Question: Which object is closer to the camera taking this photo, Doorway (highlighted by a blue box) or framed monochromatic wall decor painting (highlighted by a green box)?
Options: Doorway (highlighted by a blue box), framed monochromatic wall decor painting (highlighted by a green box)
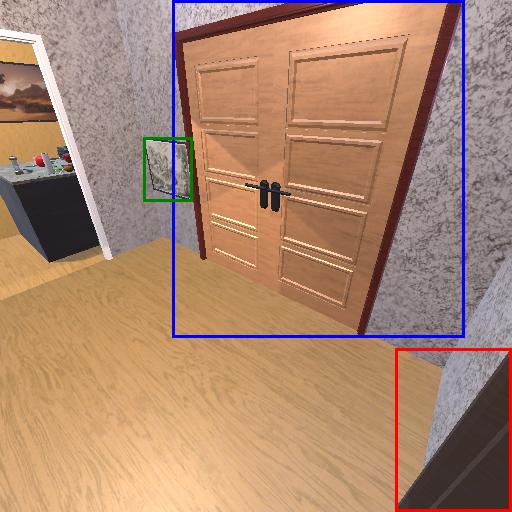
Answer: Doorway (highlighted by a blue box)